Question: I am using google.maps.places.Autocomplete object and always get results in Ukrainian language.
I am loading library like that
<URL>
how to pass parameters to autocomplete language?
'''
var autocomplete = new google.maps.places.Autocomplete($("#google_places_ac")[0], {});
google.maps.event.addListener(autocomplete, 'place_changed', function() {
var place = autocomplete.getPlace();
$scope.location = place.formatted_address;
// at that point $scope.location is in ukrainen, but I want Russian
$scope.$apply();
});
'''
I've added image explains the problem. Text that squared with RED - is on Russian, text with Green - is on Ukraine. As you can see there is two different languages on the same map. Also input with Russian, and formatted language with Ukrainian. I believe this is a bug of Google map.s

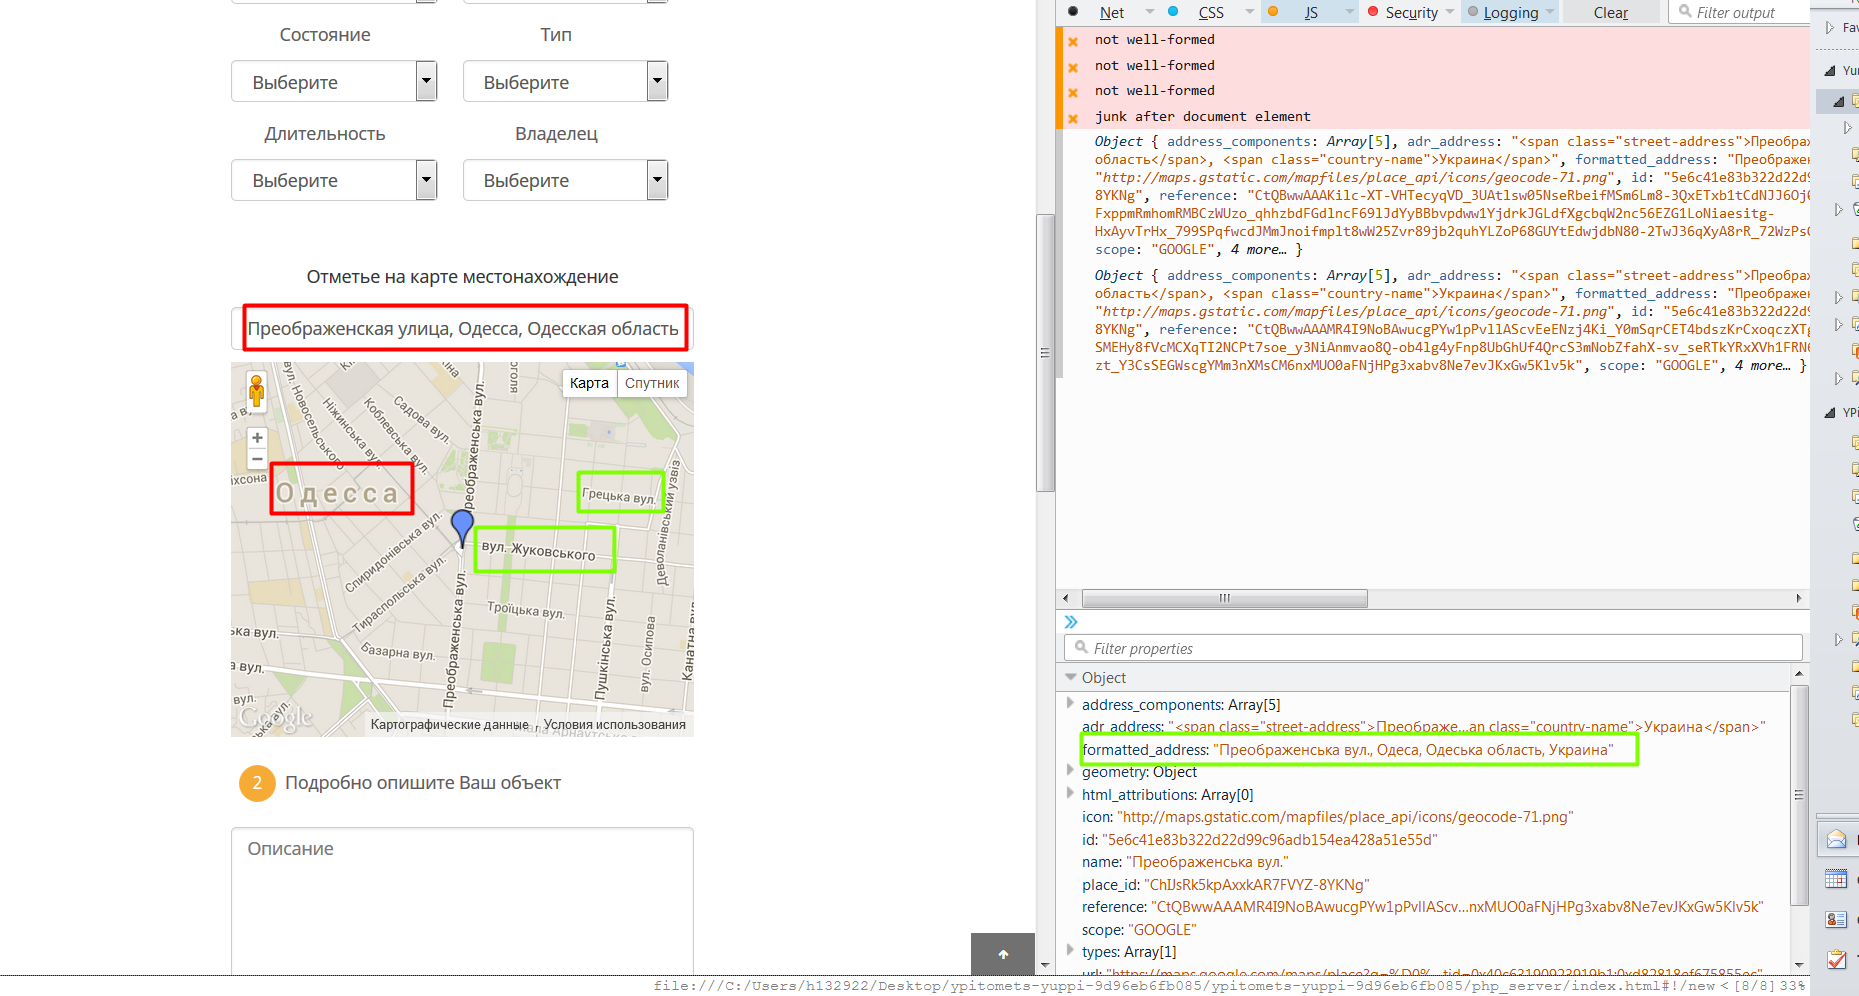
Answer: According Docs
> "The API detects the browser settings of the user and set the language appropriately. It is possible to override the language in the APIs."
That means, that the input will change according user language on the browser
try on the script tag.
'''
<script src="http://maps.googleapis.com/maps/api/js?libraries=places&sensor=false&language=yourLanguage"></script>
'''
take a look at this <URL> of languages
Edit:
Try setting this on language parameter
'''
language=ru-RU
'''